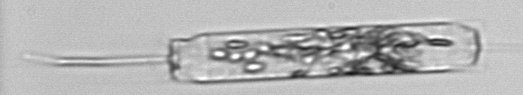
Label: Ditylum_brightwellii